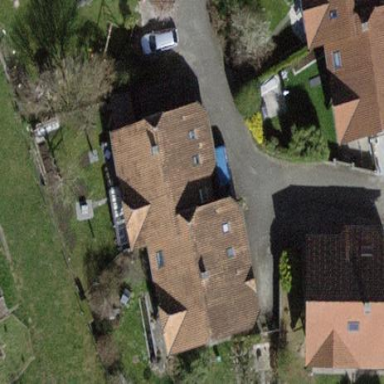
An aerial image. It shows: Building with tiled roof.